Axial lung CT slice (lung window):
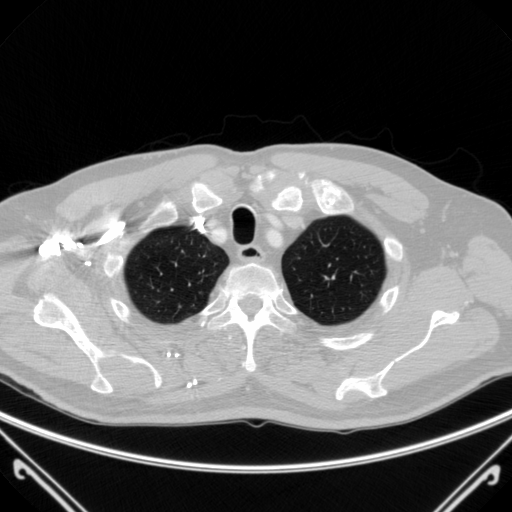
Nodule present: no